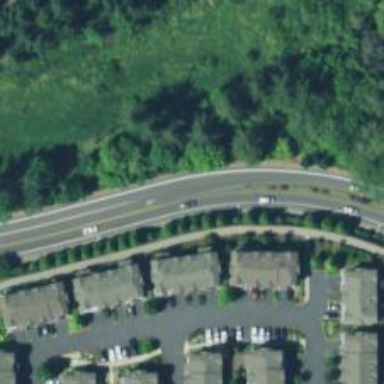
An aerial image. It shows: Secondary road with asphalt surface and sidewalk on the left side.